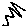
Label: zigzag